Field crop: tomato
Growth stage: 2
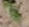
Species: solanum